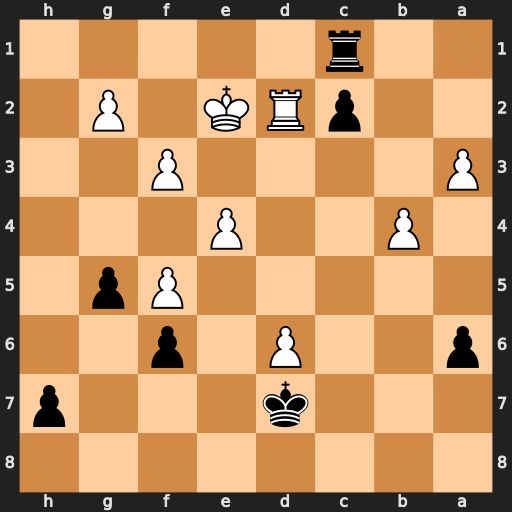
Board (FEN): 8/3k3p/p2P1p2/5Pp1/1P2P3/P4P2/2pRK1P1/2r5
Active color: b
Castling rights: -
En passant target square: -
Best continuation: Re1+ Kxe1 c1=Q+